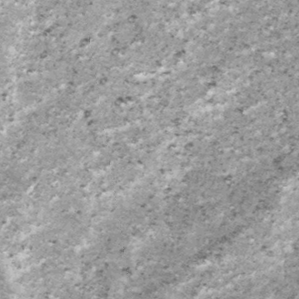
Label: frost